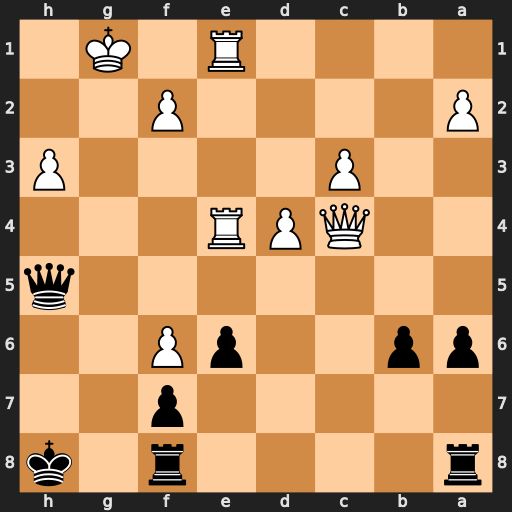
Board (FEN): r4r1k/5p2/pp2pP2/7q/2QPR3/2P4P/P4P2/4R1K1
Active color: b
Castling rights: -
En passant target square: -
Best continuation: Qxh3 Rh4+ Qxh4